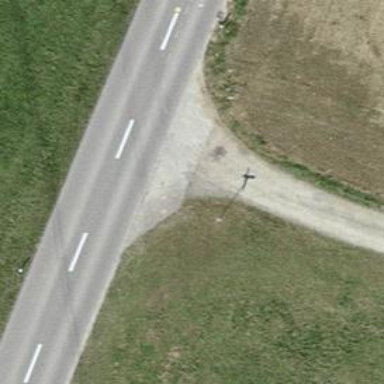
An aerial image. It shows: Guidepost providing information.